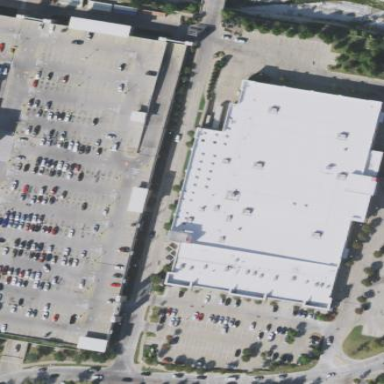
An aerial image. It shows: Department store building.